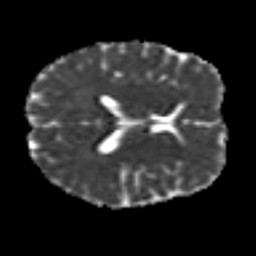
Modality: MD
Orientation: axial
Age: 36
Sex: female
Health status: healthy
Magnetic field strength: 3 T
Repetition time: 8.4 s
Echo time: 0.0926 s